Question: I want to change scroll-bar color and other properties;
So I wrote the code bellow for chrome:
'''
/* Chrome */
.contex#context::-webkit-scrollbar { width: 10px; height: 0px;}
.contex#context::-webkit-scrollbar-button { background-color: #800000; }
.contex#context::-webkit-scrollbar-track { background-color: #40210f;}
.contex#context::-webkit-scrollbar-track-piece { background-color: #ffffff;}
.contex#context::-webkit-scrollbar-thumb { height: 50px; background-color: #40210f; border-radius: 50%;}
.contex#context::-webkit-resizer { background-color: #666;}
/* Chrome */
'''
This is <URL>
and I tried this code for
'''
.contex#context {
background-color:#fff;
overflow:scroll;
width:565px;
height:490px;
padding-right:5px;
margin-left:140px;
margin-top:100px;
text-align:right;
font-family:"B Koodak",Arial, Sens Serif;
position:absolute;
/* I.E scroll-bar */
scrollbar-face-color: #40210f;
scrollbar-track: transparant;
scrollbar-base-color: #40210f;
scrollbar-face-color: #40210f;
scrollbar-3dlight-color: #800000;
scrollbar-highlight-color: #FFF;
scrollbar-track-color: #FFFFFF;
scrollbar-arrow-color: #40210f;
scrollbar-shadow-color: white;
scrollbar-dark-shadow-color: #800000;
}
'''
But it's not enough for my case.
Now I want to change scroll-bar in and like I did for chrome.
Specially I want to change with
Do you have suggestion for me to make something like this in and ?Thanks in advance.
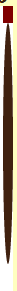
Answer: What you can use is this Jquery Plugin.
<URL>
You will need all of these plugins:
- - - -
Once you acquire all of these and implement them, then you can edit the CSS for the scrollbars to what you want. Make sure you use the code provided on that page.
For instance, on the page I provided, these CSS styles can be altered to get what you want.
'''
.jspArrow {
background: #800000; // Changed color
text-indent: -20000px;
display: block;
cursor: pointer;
padding: 0;
margin: 0;
}
.jspArrow.jspDisabled {
cursor: default;
background: #800000; // Color change, but line not necessary
}
.jspDrag {
background: #40210f; // Changed color
position: relative;
top: 0;
left: 0;
cursor: pointer;
border-radius: 50%; // Added line
}
.jspTrack {
background: #dde; // Remove this line
position: relative;
}
.jspVerticalBar {
position: absolute;
top: 0;
right: 0;
width: 16px;
height: 100%;
background: red; // Remove this line
}
'''
Realize that border-radius does not work on older versions of Internet Explorer.